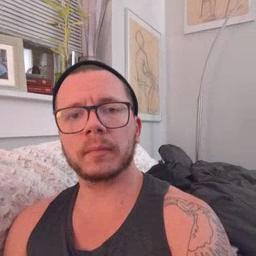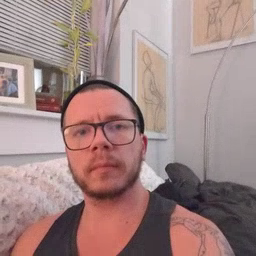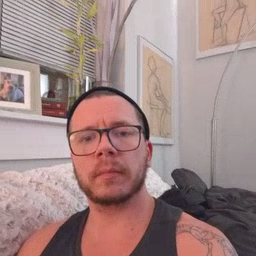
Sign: cut